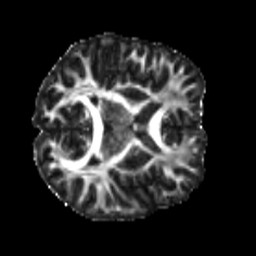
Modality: FA
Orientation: axial
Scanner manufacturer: siemens
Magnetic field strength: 3 T
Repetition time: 4 s
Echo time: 0.0594 s